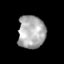
Tissue: skin
Cell type: Epithelial cells
Senescence score: 0.216
Nuclear area (px): 875
Mean DAPI intensity: 172.632